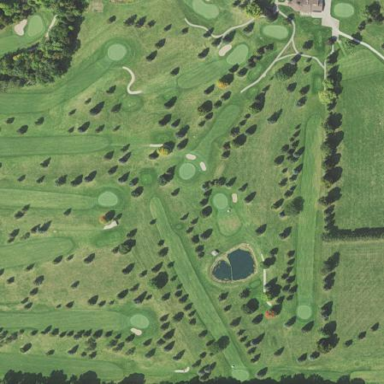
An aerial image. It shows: Grassy area designated as golf fairway.